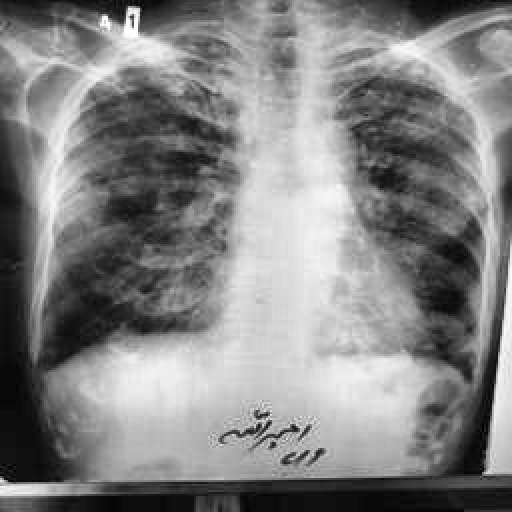
Finding: TUBERCULOSIS